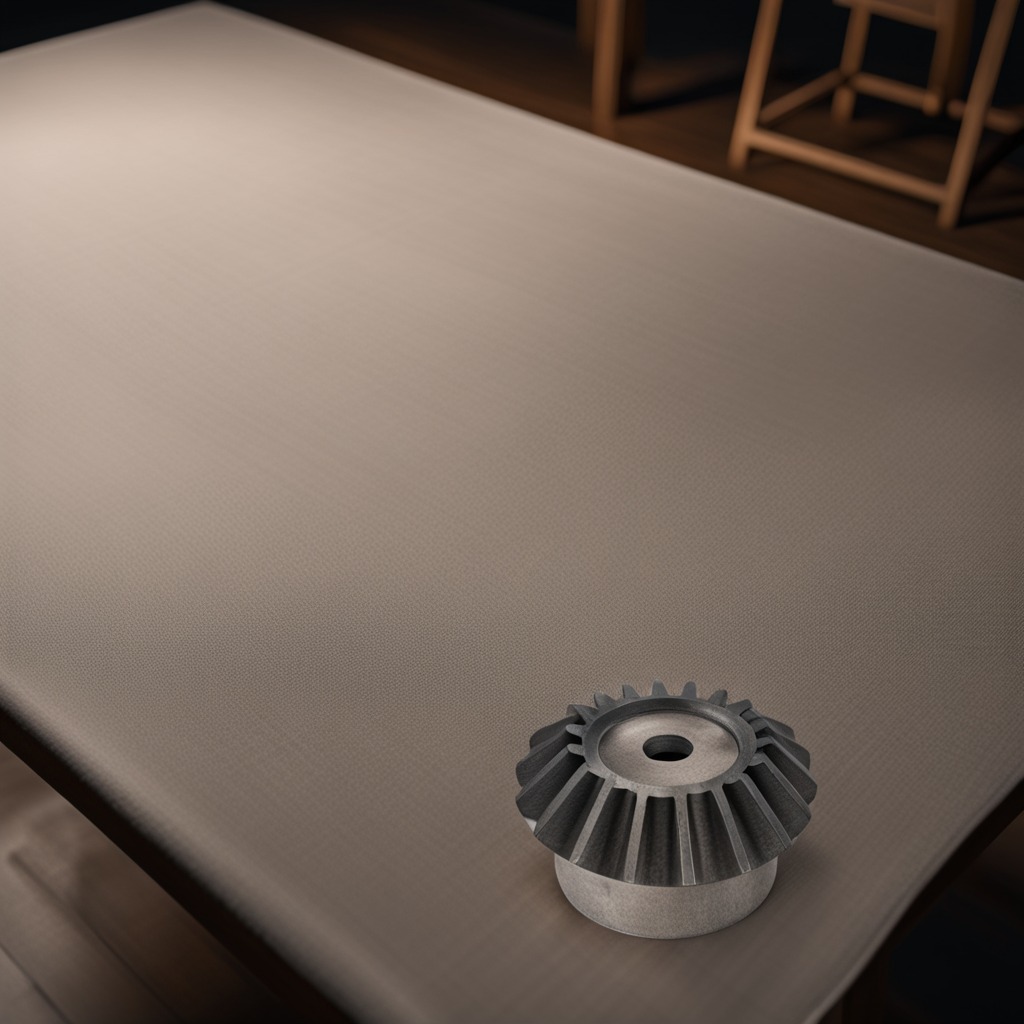
A steel gear with teeth lies on a wooden table inside a workshop at night.